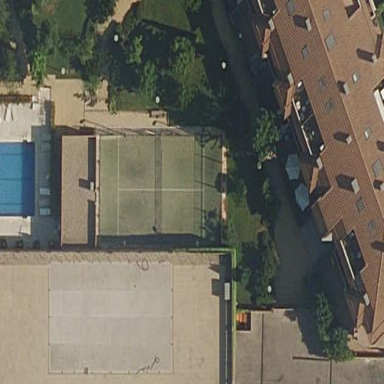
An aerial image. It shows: Pitch for leisure activities.